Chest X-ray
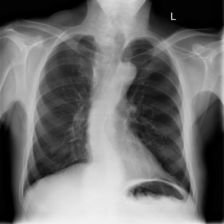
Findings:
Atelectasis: negative
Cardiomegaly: negative
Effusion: negative
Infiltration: negative
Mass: negative
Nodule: negative
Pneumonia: negative
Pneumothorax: negative
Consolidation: negative
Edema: negative
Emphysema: negative
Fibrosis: negative
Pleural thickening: negative
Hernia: negative